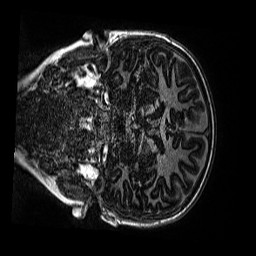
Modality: MP2RAGE
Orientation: coronal
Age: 9
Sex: male
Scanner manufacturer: siemens
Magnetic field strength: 3 T
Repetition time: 4 s
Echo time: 0.00299 s